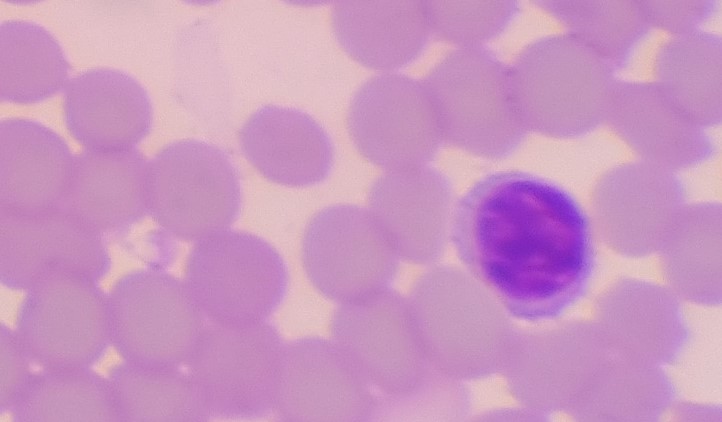
White blood cell type: Lymphocyte